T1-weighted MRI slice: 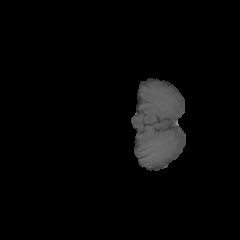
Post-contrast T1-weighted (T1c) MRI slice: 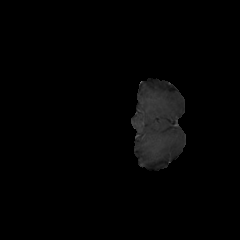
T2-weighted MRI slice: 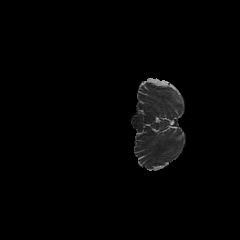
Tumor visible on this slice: no